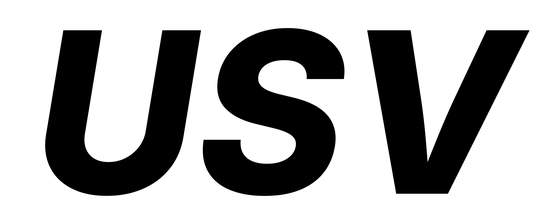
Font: Inter-Italic_ExtraBold_Italic